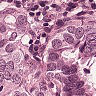
Metastatic tissue present: yes